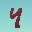
Label: 4